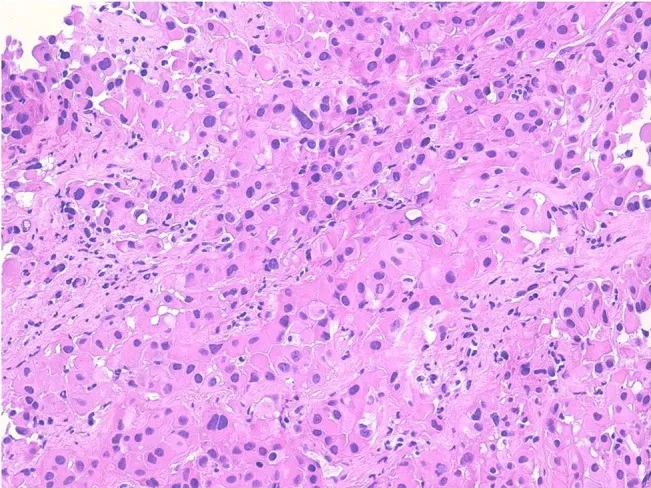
Proliferation of large atypical cells with abundant eosinophilic cytoplasm organized in nests and ribbons (hematoxylin-eosin).
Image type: pathology (h&e)